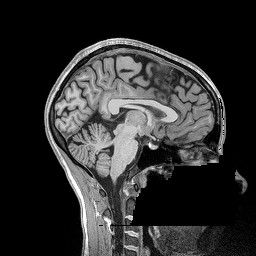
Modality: T1w
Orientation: sagittal
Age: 26
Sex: female